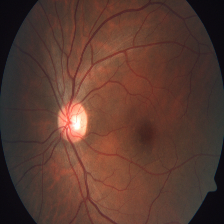
Diabetic retinopathy grade: Severe